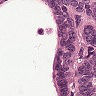
Metastatic tissue present: yes